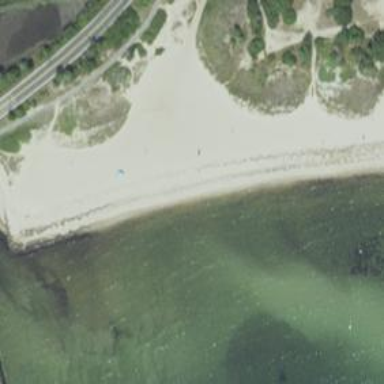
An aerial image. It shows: Sandy beach with natural surface.